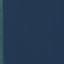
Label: SeaLake